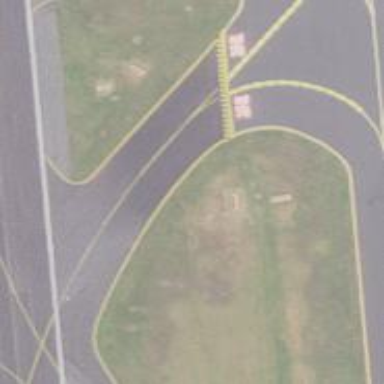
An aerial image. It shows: Image of taxiway at airport.